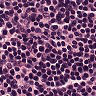
Metastatic tissue present: no